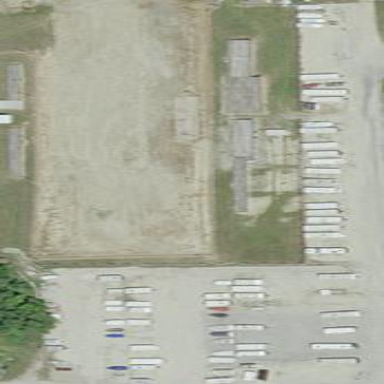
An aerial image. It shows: Parking area with gravel surface.